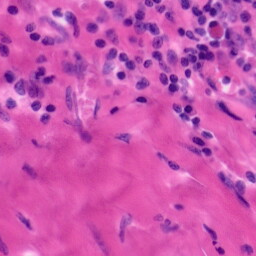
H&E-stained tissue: Tonsil